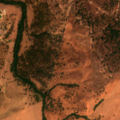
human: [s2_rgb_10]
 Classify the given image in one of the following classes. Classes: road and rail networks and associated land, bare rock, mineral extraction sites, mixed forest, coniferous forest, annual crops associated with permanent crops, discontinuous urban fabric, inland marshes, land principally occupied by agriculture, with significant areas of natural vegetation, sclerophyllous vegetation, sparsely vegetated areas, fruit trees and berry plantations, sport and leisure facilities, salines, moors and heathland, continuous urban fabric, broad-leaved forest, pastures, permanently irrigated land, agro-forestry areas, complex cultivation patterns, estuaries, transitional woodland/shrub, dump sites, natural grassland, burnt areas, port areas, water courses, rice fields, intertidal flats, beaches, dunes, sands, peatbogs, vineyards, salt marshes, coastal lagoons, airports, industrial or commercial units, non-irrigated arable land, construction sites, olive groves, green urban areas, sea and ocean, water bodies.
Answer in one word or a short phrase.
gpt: non-irrigated arable land, pastures, annual crops associated with permanent crops, agro-forestry areas